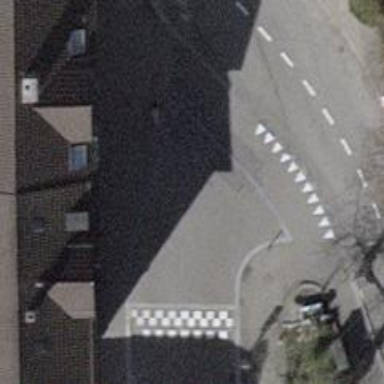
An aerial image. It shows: Kerb barrier.